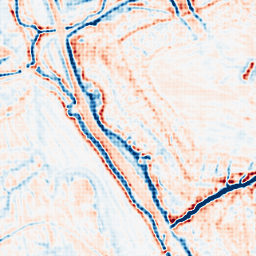
Category: multiscale
Decomposition family: dog_multiscale
Decomposition parameters: sigma_ratio: 1.4
n_scales: 3
base_sigma: 1
Upsampling method: sinc_hamming
Upsampling parameters: scale: 8
kernel_size: 8
Upsampling scale: 8